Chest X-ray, AP view. Patient: 44 years old, sex M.
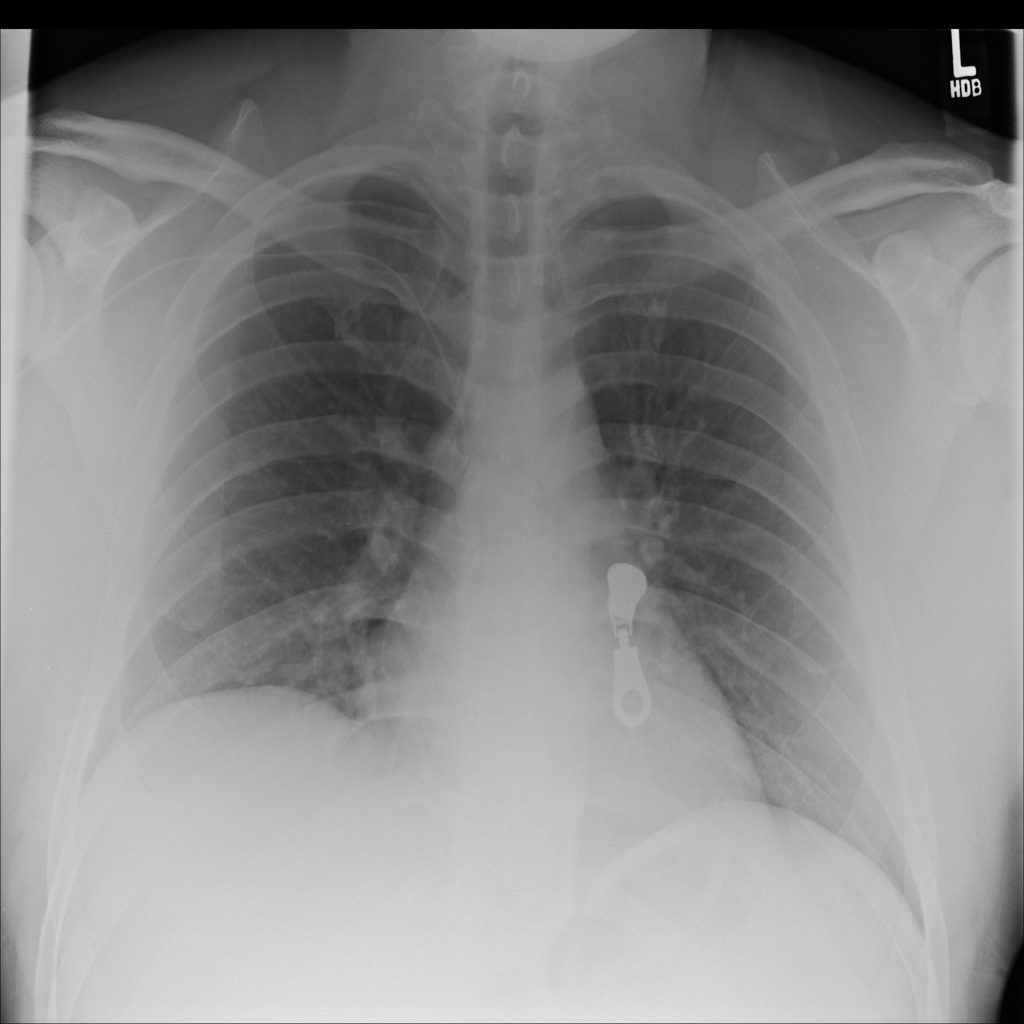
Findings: No Finding